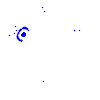
Particle: kaon